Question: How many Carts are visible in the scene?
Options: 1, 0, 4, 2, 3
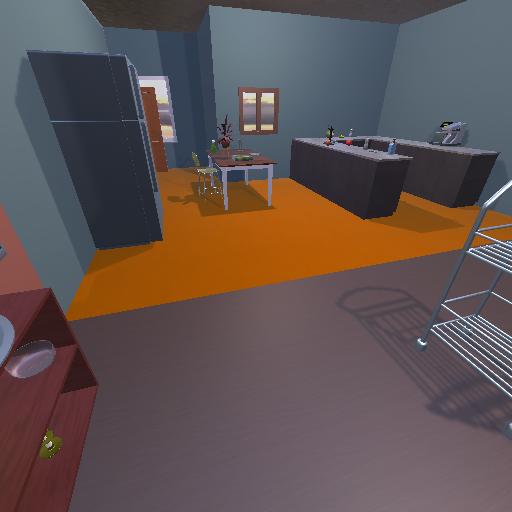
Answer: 1